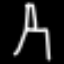
Label: chair